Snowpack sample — Snodgrass Mountain, Crested Butte, Colorado (2/4/25, 12:06 PM MST)
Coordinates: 38.923, -106.968
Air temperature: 35 °F
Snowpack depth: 80 cm
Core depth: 80 cm
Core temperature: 32 °F
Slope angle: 14°, slope face: 78°
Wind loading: low
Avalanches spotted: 0
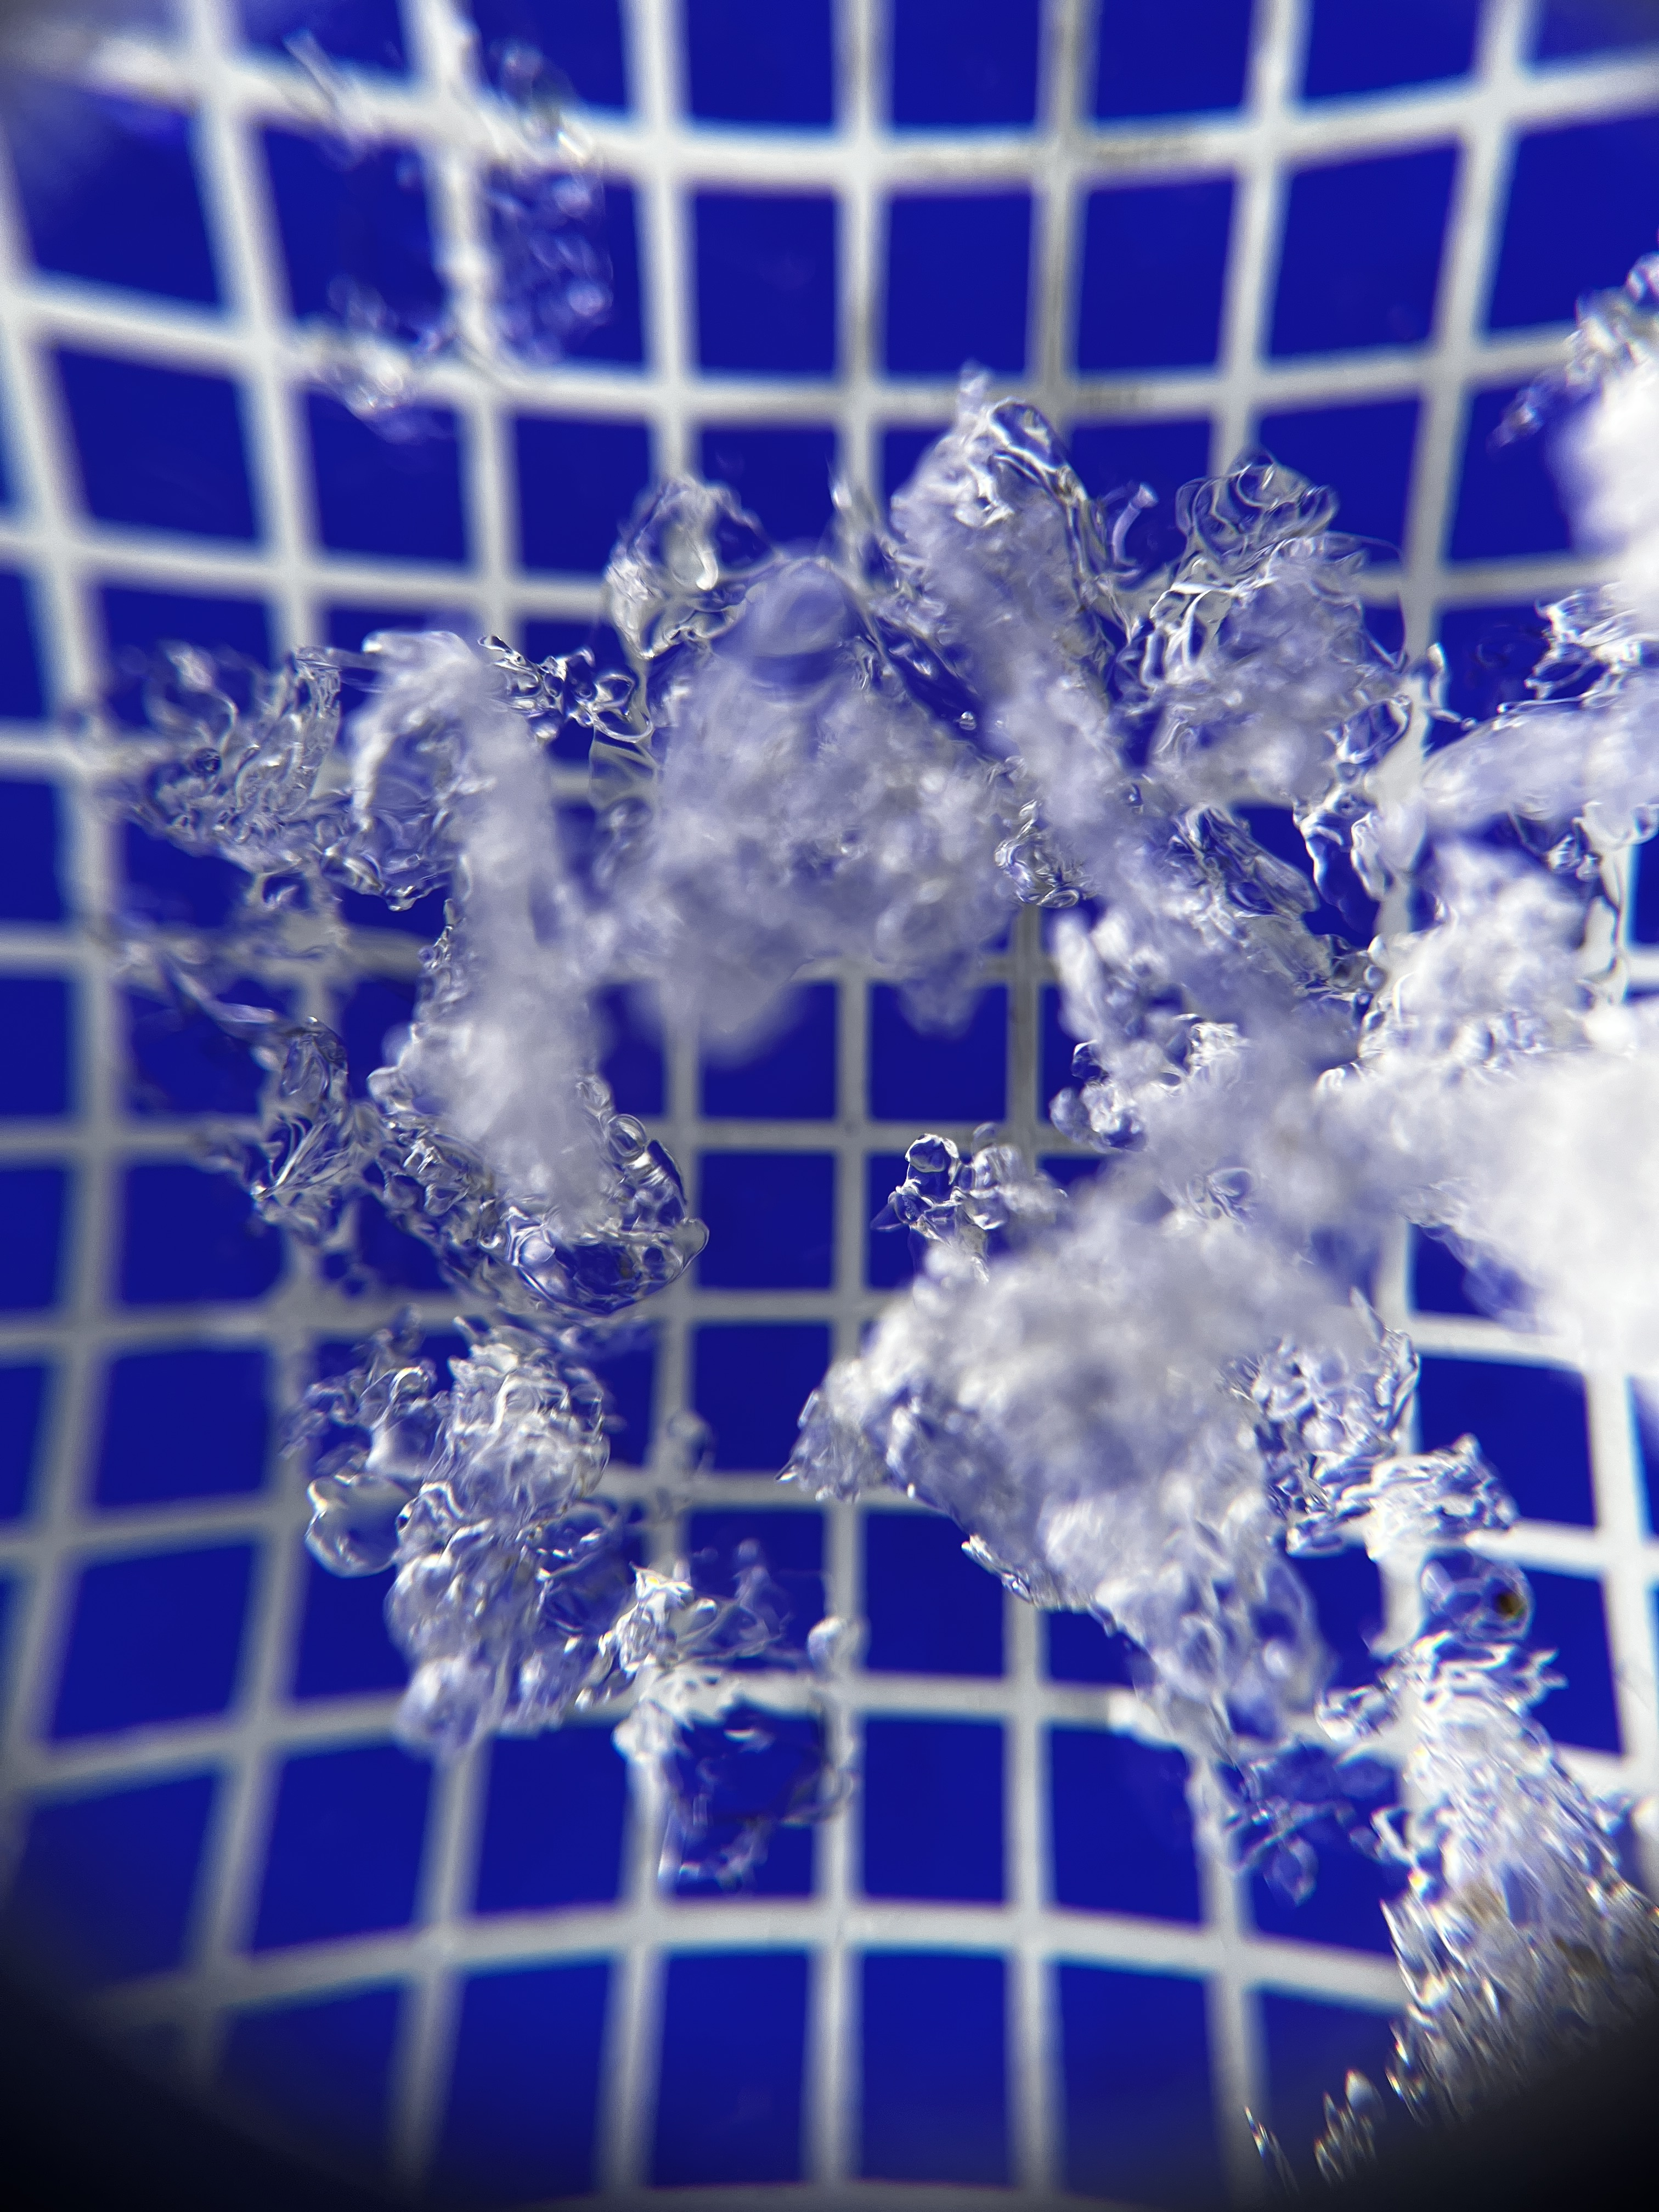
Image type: magnified_profile
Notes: No avalanches nearby, unusually warm weather for the last month reported by residents, Collected 25 yards from treeline